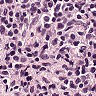
Metastatic tissue present: no